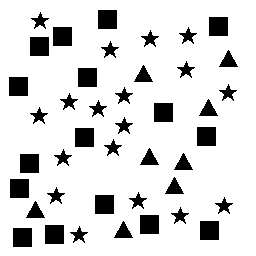
Squares: 16
Triangles: 8
Stars: 18
Total shapes: 42